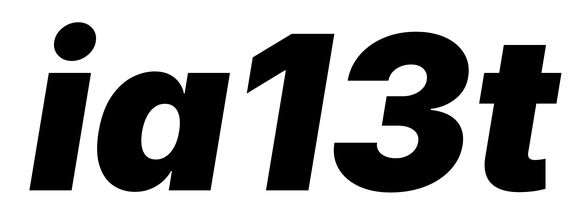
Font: Inter-Italic_Black_Italic